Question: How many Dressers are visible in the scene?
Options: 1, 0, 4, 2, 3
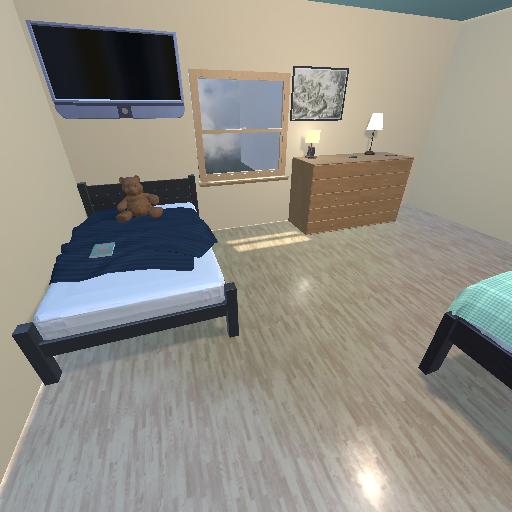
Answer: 1